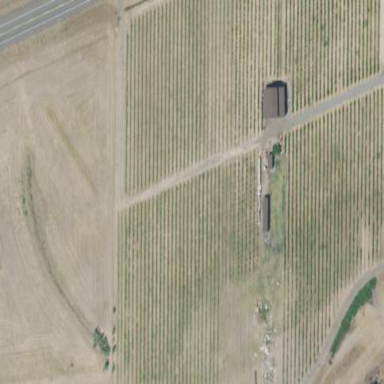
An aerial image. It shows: Beautiful vineyard in the countryside.